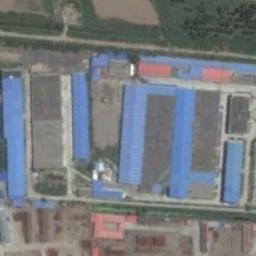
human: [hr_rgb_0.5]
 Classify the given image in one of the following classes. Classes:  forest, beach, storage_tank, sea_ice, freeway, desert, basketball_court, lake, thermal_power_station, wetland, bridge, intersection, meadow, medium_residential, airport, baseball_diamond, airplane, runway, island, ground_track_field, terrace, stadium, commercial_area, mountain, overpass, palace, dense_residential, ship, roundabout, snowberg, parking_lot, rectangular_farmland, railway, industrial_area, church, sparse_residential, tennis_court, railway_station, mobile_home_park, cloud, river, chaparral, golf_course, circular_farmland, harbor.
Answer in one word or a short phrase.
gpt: industrial_area